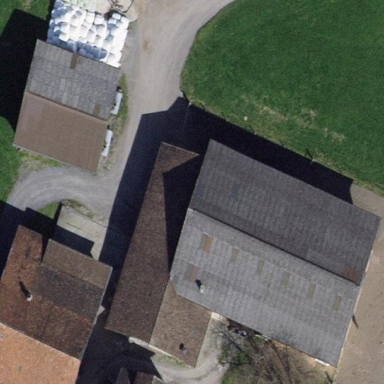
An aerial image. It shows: Farmyard area.